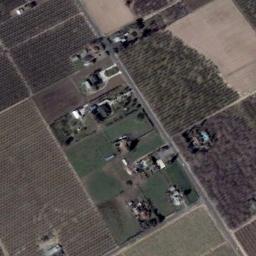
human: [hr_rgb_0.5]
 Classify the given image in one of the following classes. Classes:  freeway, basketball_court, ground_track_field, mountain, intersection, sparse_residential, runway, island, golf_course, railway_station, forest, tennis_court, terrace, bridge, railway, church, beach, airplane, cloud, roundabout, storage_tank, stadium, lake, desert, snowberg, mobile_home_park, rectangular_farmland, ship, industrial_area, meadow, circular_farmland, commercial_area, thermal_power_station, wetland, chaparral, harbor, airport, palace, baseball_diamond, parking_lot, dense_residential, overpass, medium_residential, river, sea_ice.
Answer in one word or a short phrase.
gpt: rectangular_farmland